Question: I am new to programming
I am coding in C# and its kind of confusing.
What is the difference between these:

Thank you very much in advance!
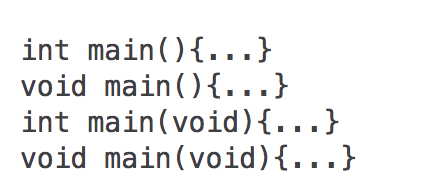
Answer: 1- function uses to return an integer number
'''
int main()
{
return 1;
}
'''
so if you call this function like this:
'''
int x = main();
'''
result of x will be "1"
2- void function does n't return any value
'''
void main()
{
Console.WriteLine("Hello World");
}
'''
so you can call this function like this:
'''
void main();
'''
this just execute "void main" function and would not return anything